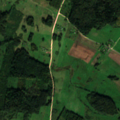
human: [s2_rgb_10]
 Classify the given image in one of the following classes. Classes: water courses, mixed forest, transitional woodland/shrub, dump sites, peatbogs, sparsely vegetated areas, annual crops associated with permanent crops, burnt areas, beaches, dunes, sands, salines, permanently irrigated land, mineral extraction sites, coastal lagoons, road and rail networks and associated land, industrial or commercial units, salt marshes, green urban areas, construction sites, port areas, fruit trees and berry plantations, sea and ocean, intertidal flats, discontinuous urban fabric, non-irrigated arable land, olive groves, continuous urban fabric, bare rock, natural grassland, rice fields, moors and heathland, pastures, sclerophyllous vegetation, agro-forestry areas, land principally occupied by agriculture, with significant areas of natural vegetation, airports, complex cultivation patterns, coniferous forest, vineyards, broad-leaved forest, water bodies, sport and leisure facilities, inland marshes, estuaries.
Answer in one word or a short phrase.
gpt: fruit trees and berry plantations, pastures, complex cultivation patterns, land principally occupied by agriculture, with significant areas of natural vegetation, mixed forest, transitional woodland/shrub